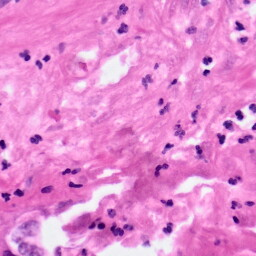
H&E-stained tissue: Pancreatic